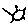
Label: sun